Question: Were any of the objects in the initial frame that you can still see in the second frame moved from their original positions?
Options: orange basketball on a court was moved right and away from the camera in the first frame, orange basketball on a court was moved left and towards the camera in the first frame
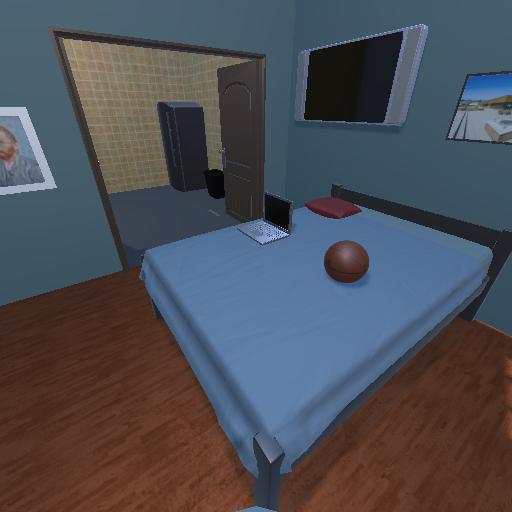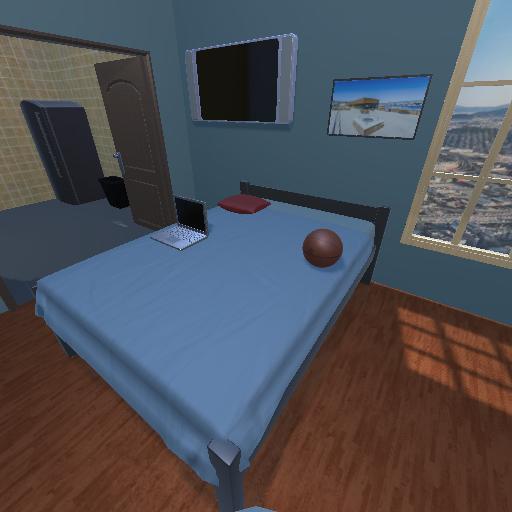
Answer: orange basketball on a court was moved right and away from the camera in the first frame